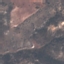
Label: HerbaceousVegetation